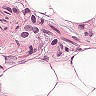
Metastatic tissue present: yes